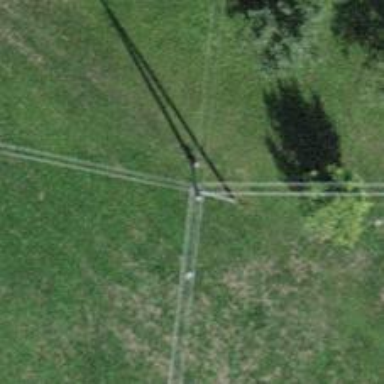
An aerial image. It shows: Minor power line.